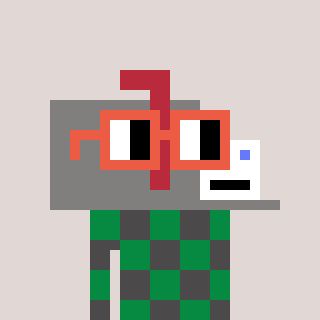
a pixel art character with square orange glasses, a mailbox-shaped head and a grayscale-colored body on a warm background